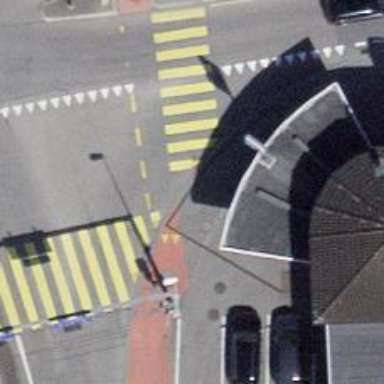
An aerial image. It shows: Kerb barrier.